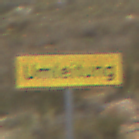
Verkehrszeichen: Umleitungsankuendigung
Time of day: Midday
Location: Outdoor (Nature)
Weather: Overcast
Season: NotSpecified
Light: Natural